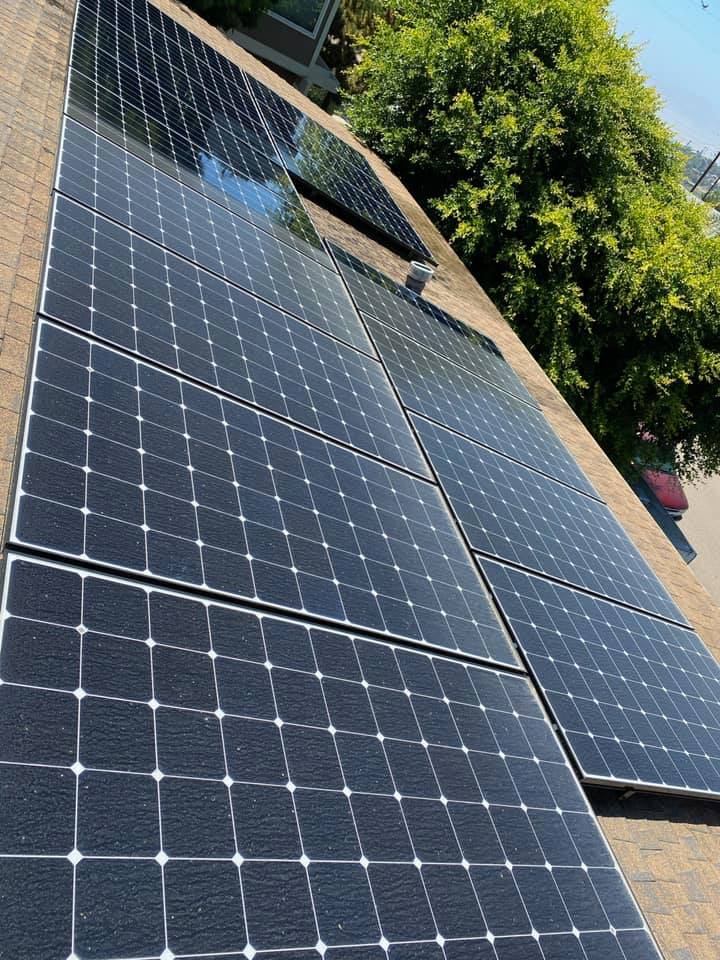
Label: Dusty